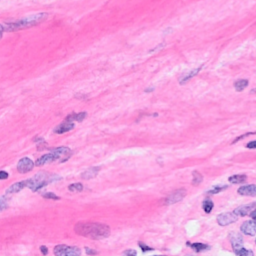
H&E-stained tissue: Breast